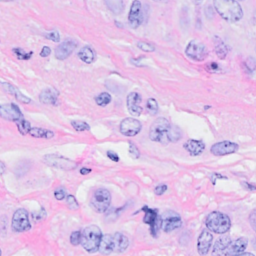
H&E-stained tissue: Breast